Aerial crown-view tile of a tropical tree (Barro Colorado Island, Panama), acquired 20250317:
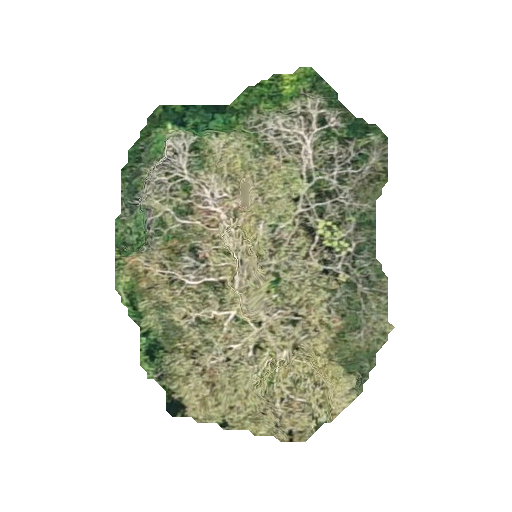
Species: Astronium graveolens
GBIF accepted scientific name: Astronium graveolens
Crown area: 118.609 m²